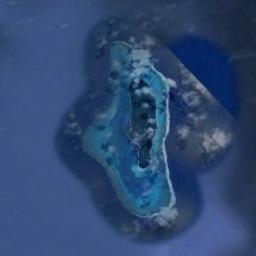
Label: island